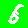
Digit: 6